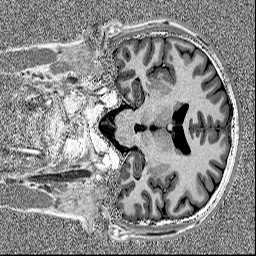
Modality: MP2RAGE
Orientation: coronal
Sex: male